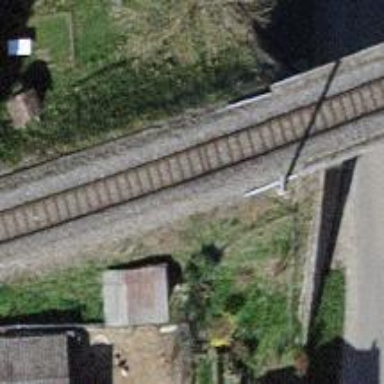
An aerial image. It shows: Bridge with single railway track electrified by contact line.